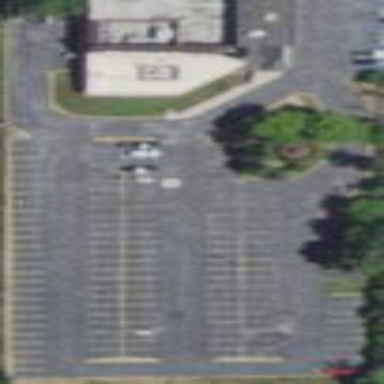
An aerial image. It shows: Parking area.